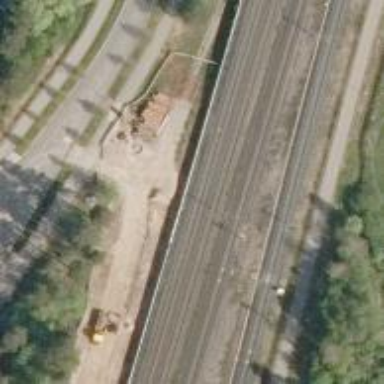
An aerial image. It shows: Railway signal.